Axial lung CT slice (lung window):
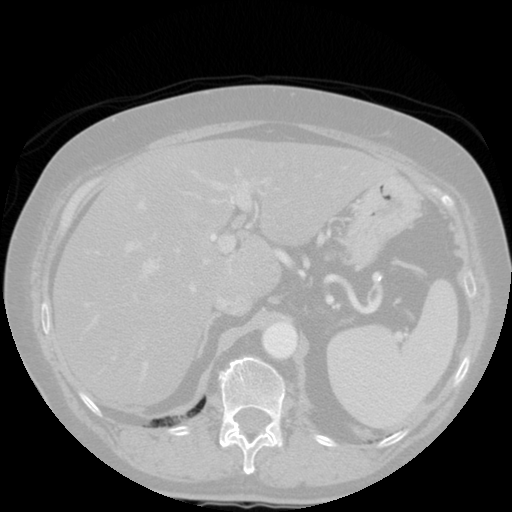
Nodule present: no